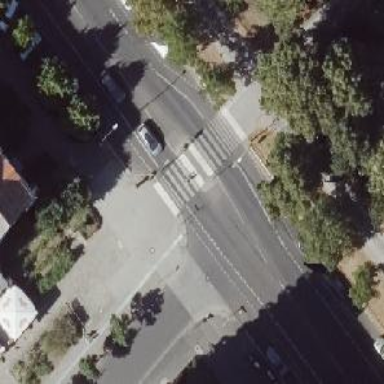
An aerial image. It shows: Tertiary road with asphalt surface. There is separate sidewalk and cycle lane on both sides.